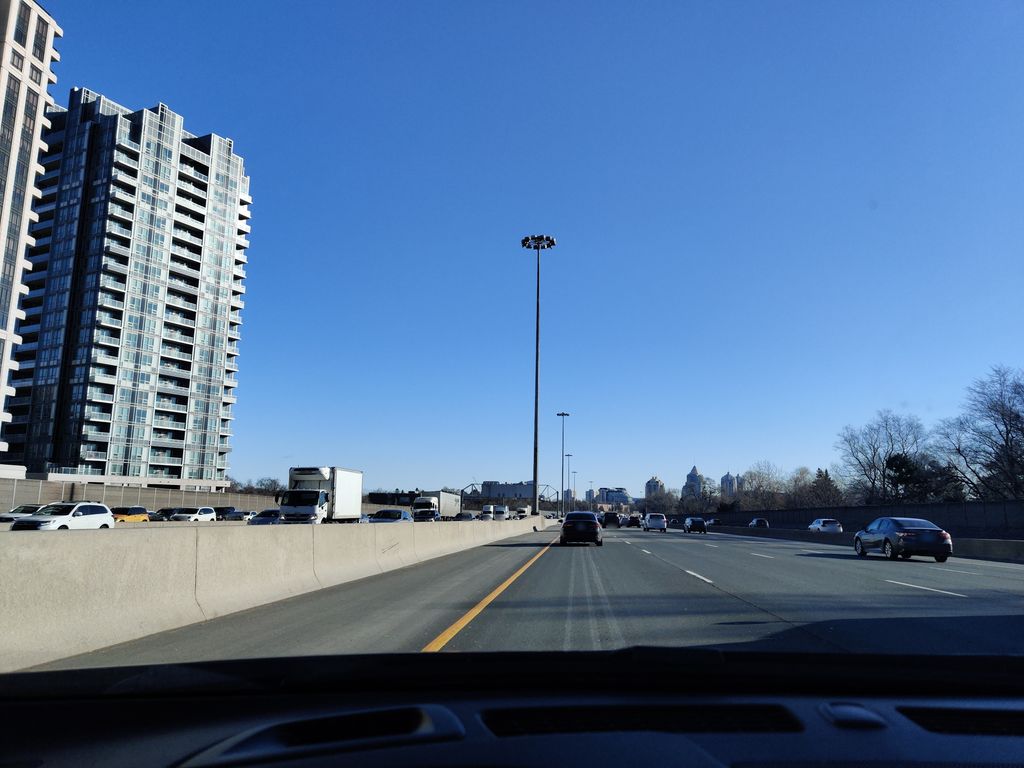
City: toronto